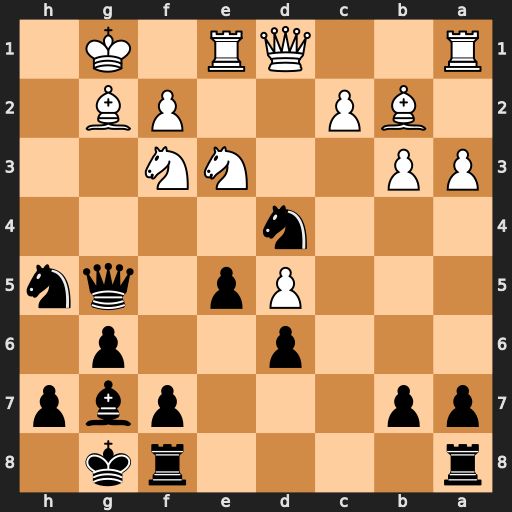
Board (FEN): r4rk1/pp3pbp/3p2p1/3Pp1qn/3n4/PP2NN2/1BP2PB1/R2QR1K1
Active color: b
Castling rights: -
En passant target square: -
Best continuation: Nxf3+ Qxf3 e4 Qg4 Qxg4 Nxg4 Bxb2